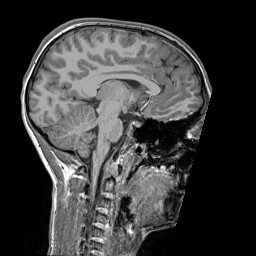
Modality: T1w
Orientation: sagittal
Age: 13
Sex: male
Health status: ill